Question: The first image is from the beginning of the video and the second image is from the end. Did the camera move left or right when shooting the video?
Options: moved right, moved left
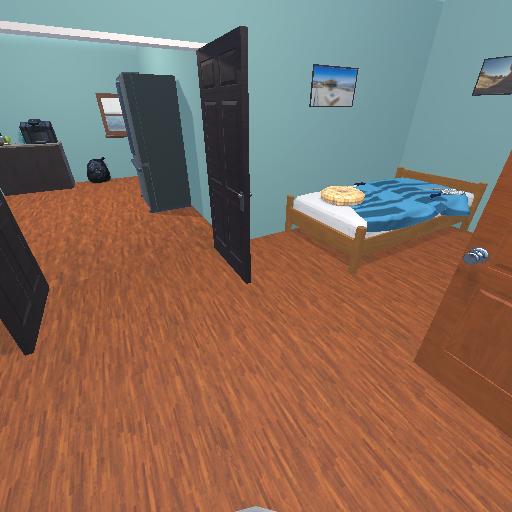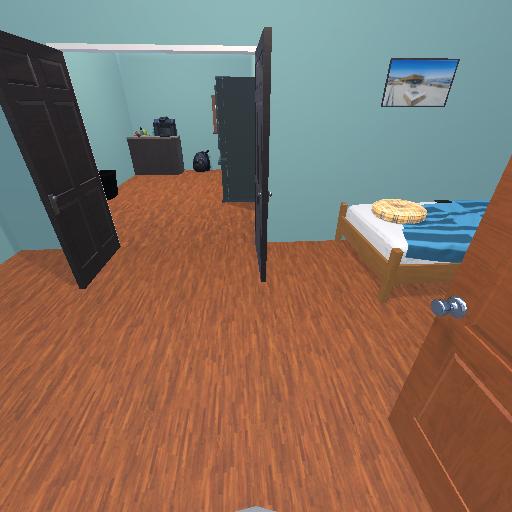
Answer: moved right